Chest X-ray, AP view. Patient: 47 years old, sex F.
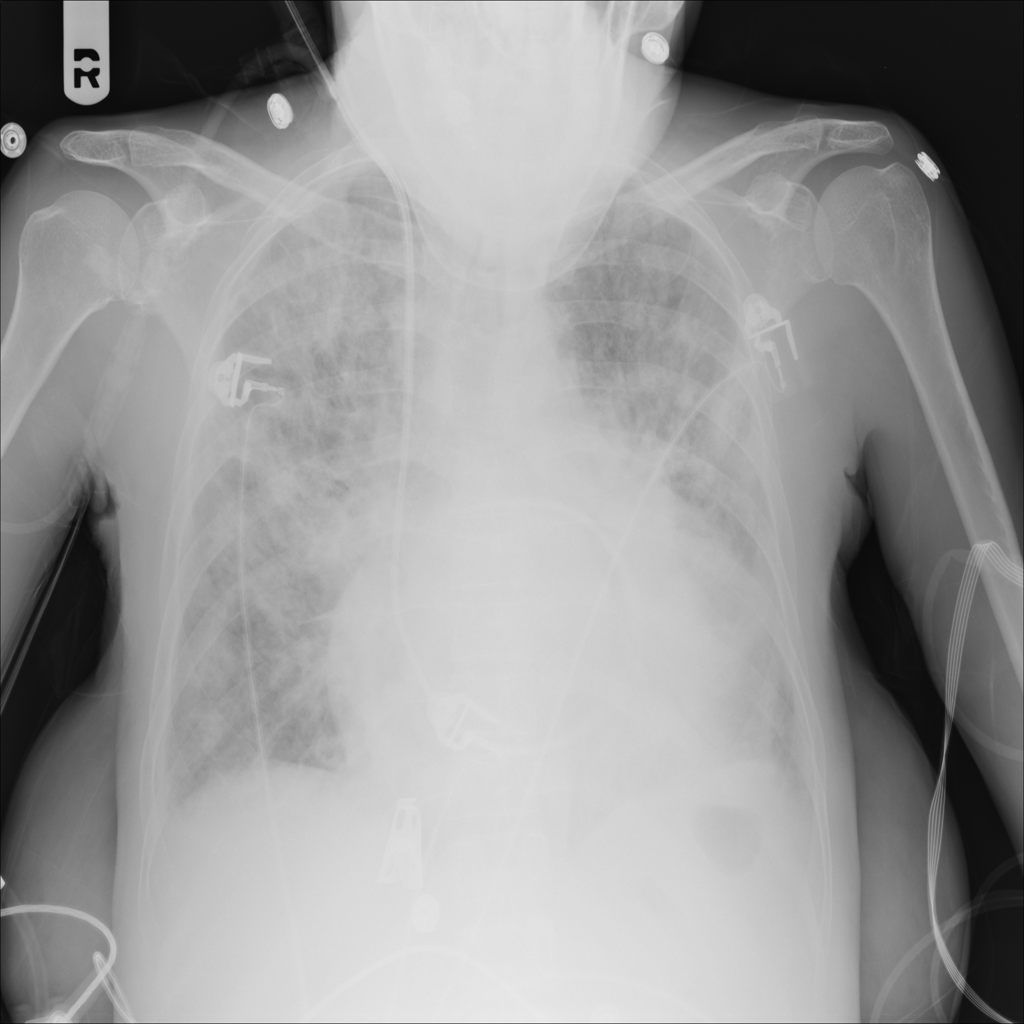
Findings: No Finding